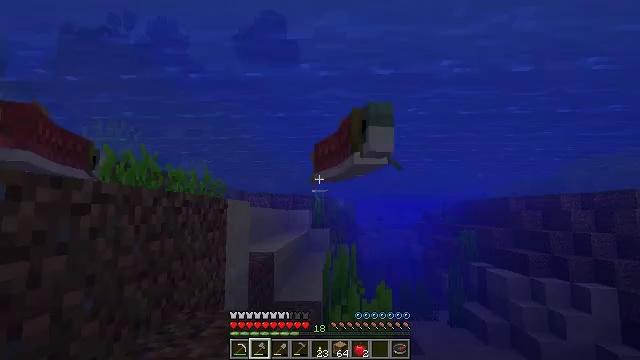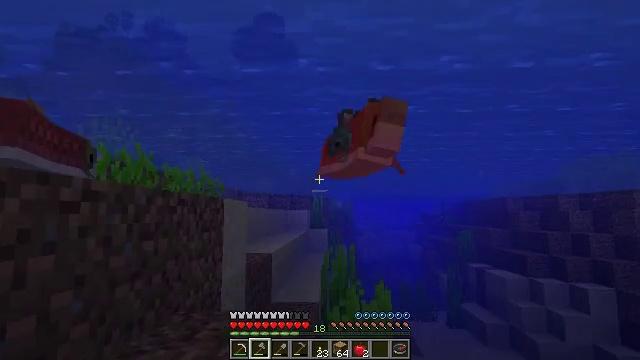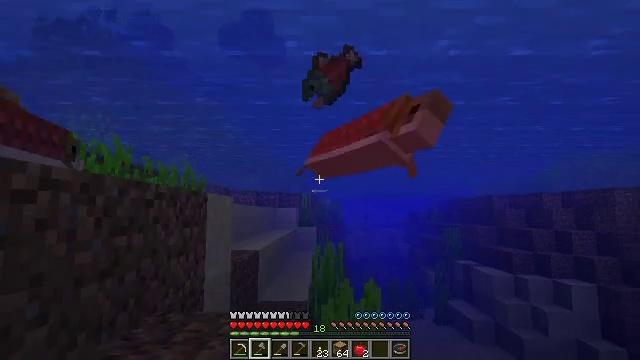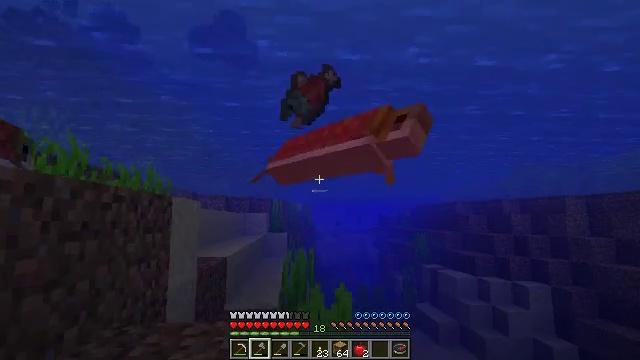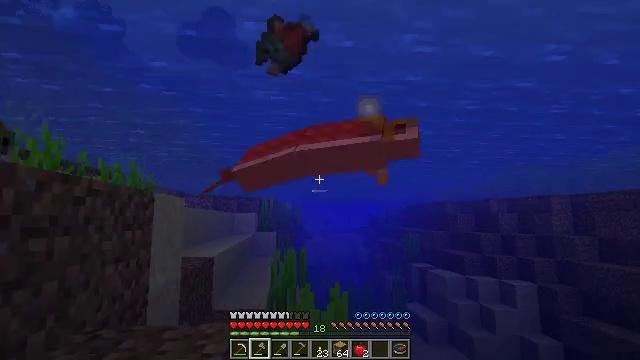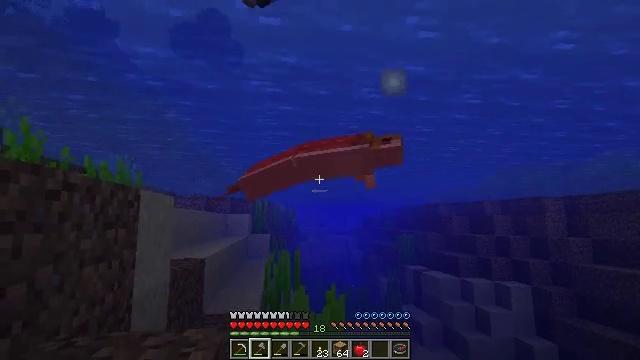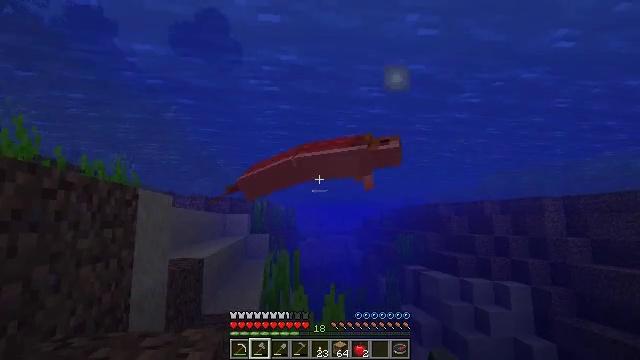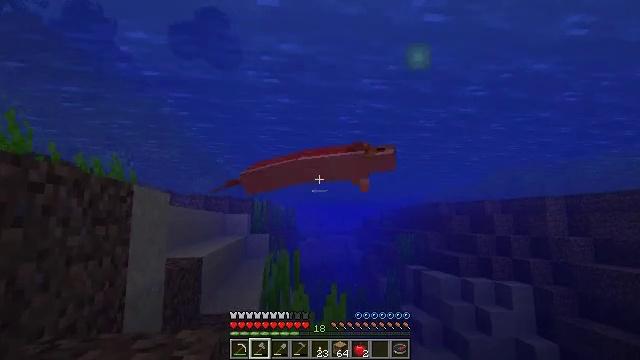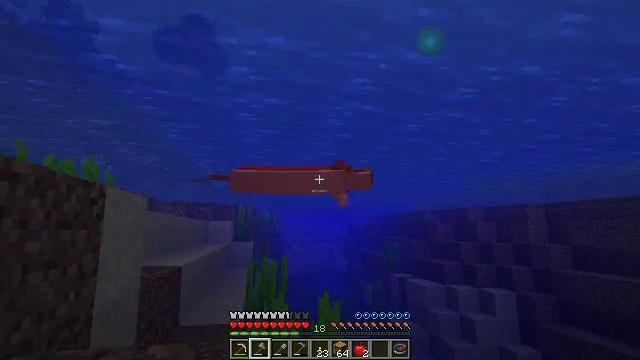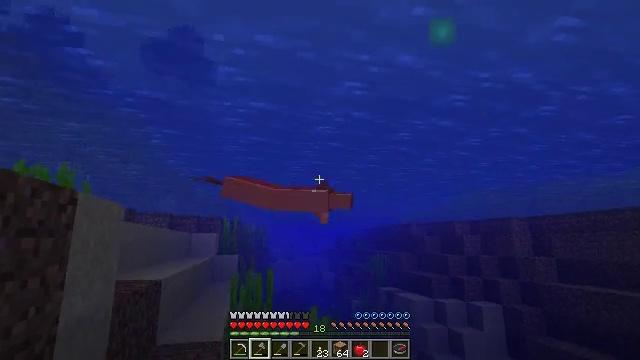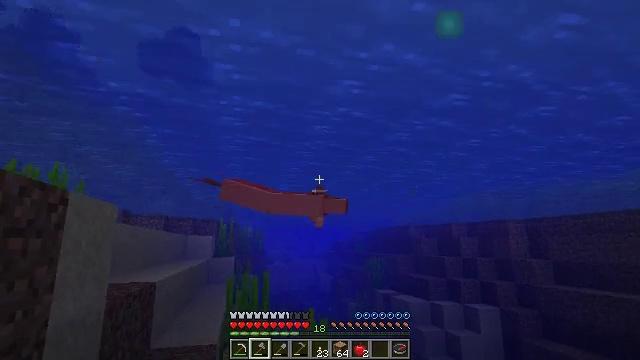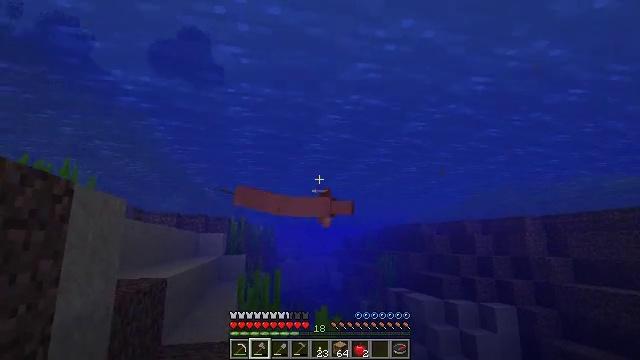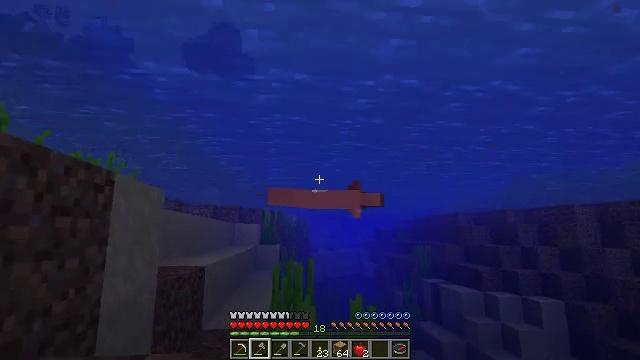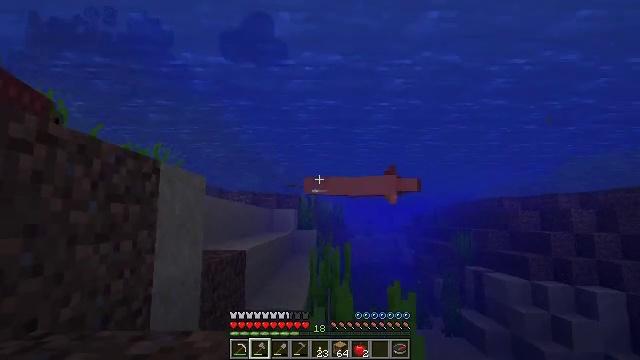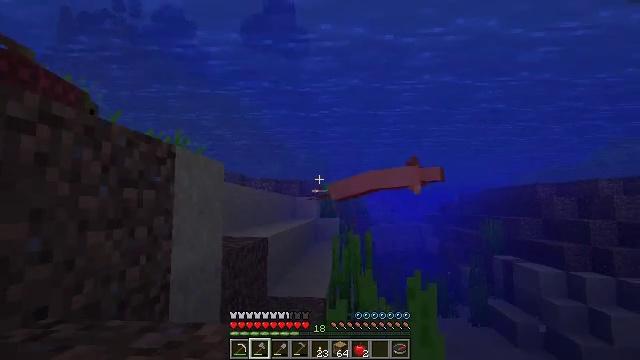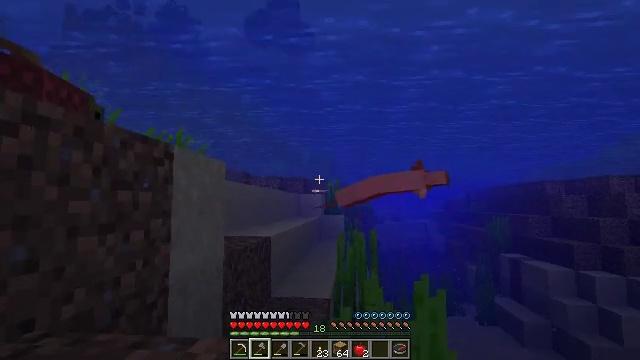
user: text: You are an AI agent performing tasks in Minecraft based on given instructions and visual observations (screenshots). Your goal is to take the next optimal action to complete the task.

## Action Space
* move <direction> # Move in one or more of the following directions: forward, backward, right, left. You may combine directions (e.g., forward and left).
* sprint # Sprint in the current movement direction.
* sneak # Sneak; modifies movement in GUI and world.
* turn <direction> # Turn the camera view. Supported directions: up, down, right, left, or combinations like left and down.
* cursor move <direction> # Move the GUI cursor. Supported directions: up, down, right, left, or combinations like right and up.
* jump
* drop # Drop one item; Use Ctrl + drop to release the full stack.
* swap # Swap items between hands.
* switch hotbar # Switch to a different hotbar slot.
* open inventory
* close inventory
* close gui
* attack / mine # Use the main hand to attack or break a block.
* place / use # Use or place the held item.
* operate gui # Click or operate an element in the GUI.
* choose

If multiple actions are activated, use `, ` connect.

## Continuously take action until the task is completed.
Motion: motion action
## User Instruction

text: Break the seagrass in the ocean.
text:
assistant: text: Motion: move forward, attack / mine
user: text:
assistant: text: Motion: move forward, turn right, attack / mine
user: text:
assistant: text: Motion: move forward, turn right and up, attack / mine
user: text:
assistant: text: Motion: move forward, turn right
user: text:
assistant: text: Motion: move forward, turn right, attack / mine
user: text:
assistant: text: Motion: move forward, attack / mine
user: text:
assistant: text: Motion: move forward, attack / mine
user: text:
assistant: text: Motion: move forward, turn right and up, attack / mine
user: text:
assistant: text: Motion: move forward, turn right and up, attack / mine
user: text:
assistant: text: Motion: move forward
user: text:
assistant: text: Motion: move forward, turn left
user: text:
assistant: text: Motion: move forward, turn left and down
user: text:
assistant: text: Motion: move forward, turn left and down
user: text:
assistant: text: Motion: move forward, turn left and down, jump
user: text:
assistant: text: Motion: move forward, jump
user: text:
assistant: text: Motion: move forward, jump
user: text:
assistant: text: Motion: move forward, jump
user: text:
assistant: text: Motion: move forward, turn right
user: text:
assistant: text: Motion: move forward
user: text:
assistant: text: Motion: move forward
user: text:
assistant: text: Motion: move forward, turn right
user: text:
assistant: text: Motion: move forward, turn right
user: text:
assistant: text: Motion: move forward, turn right and down
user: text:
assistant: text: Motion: move forward, turn right and down
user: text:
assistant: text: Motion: move forward, turn down
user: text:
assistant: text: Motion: move forward, turn down
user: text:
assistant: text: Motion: move forward, turn down, jump
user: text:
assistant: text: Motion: move forward, turn down, jump
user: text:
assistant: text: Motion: move forward, jump
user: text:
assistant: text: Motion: move forward, turn left and down, jump